Question: I'm recently change my data table, I remove column and add a new column that define as identity = True and identity seed = 1, identity increment = 1.
When i tried to insert data to this table by STORE PROCEDURE i get this exception:
An explicit value for the identity column in table 'AirConditioner' can only be specified when a column list is used and IDENTITY_INSERT is ON.
I saw that i need to add this lines:
SET IDENTITY_INSERT [dbo].[AirConditioner] ON and finally OFF
I added and its still throw an exception...
My store procedure is attached as a picture
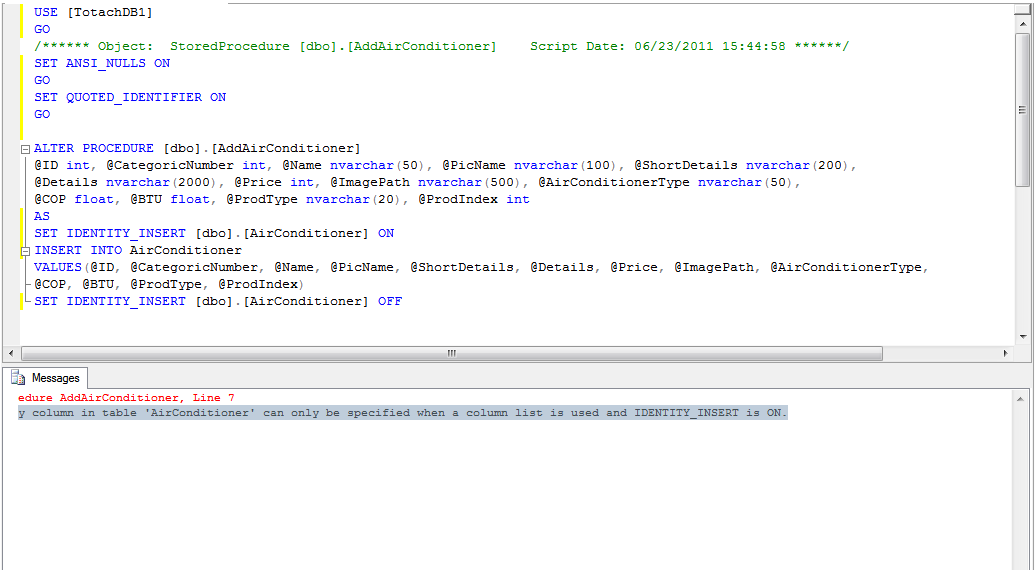
Answer: SQL Server will take care of assigning a value to your identity column. You should remove '@ID' from the insert statement and remove the 'IDENTITY_INSERT' statements.